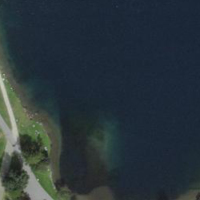
EUNIS habitat code: 14
Species observed at this site:
Tachybaptus ruficollis
Podiceps cristatus
Oenanthe oenanthe
Fulica atra
Turdus philomelos
Anas platyrhynchos
Chloris chloris
Aythya fuligula
Passer domesticus
Jynx torquilla
Ptyonoprogne rupestris
Caltha palustris
Turdus pilaris
Sitta europaea
Motacilla alba
Ficedula hypoleuca